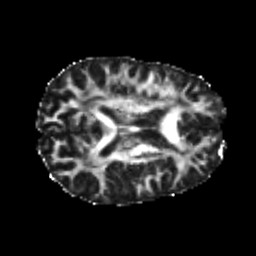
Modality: FA
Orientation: axial
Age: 22
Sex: male
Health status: healthy
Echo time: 0.074 s